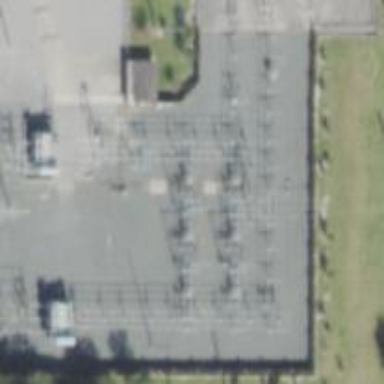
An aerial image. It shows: Switch for power supply.